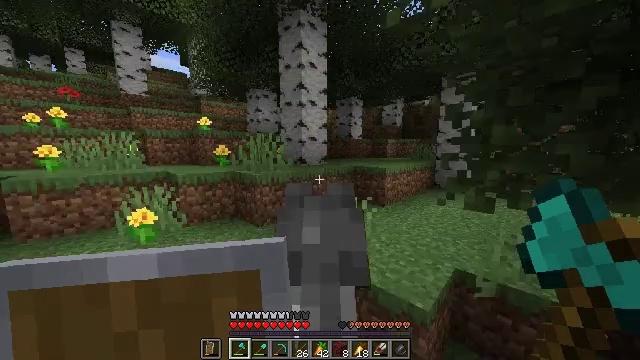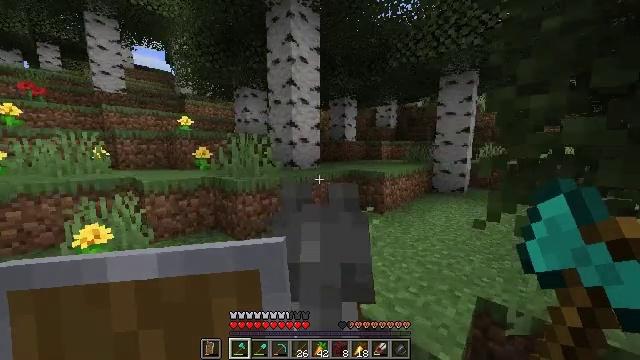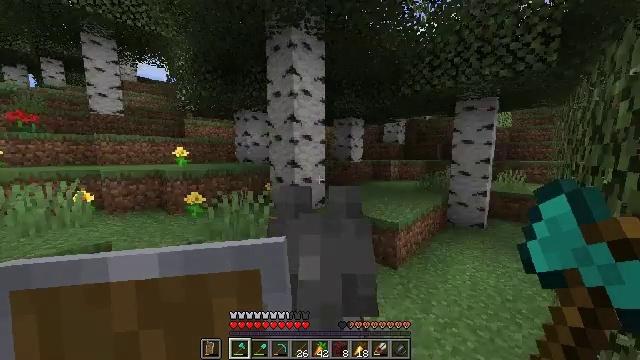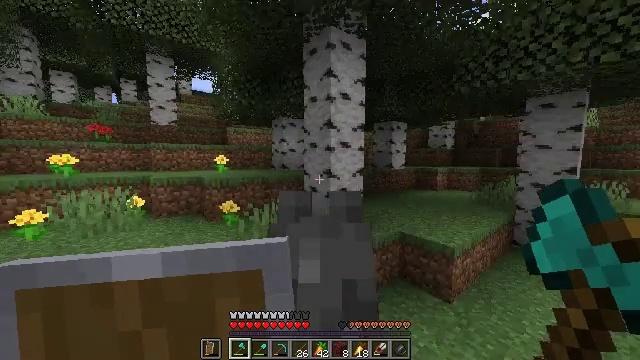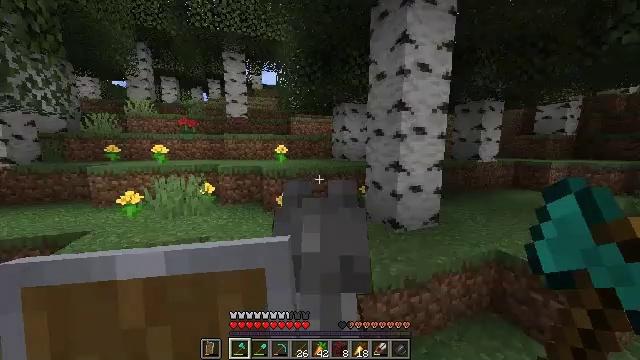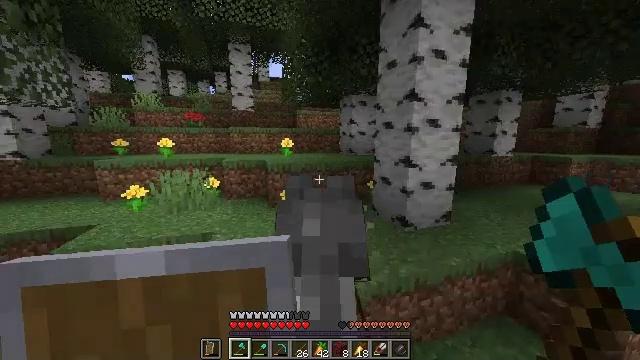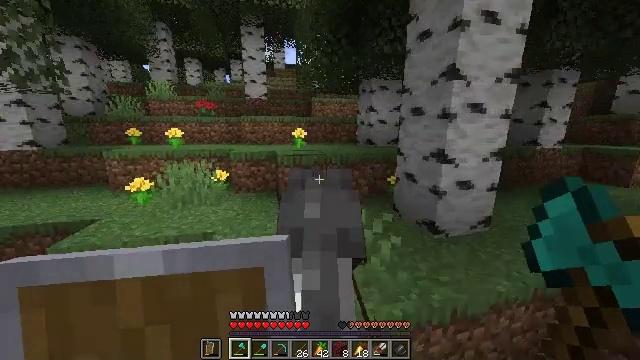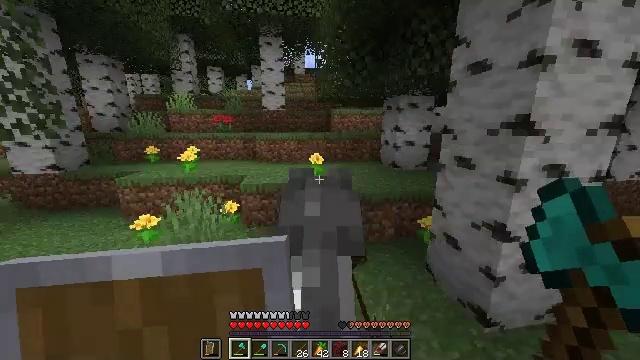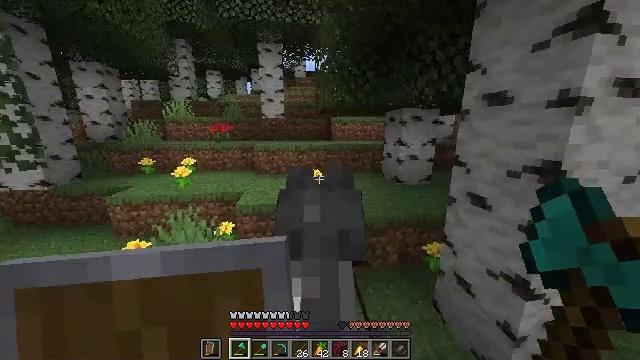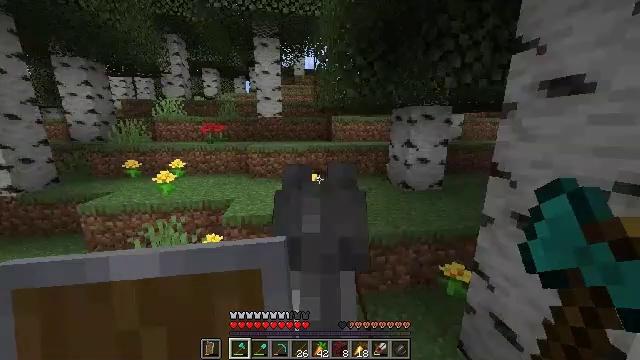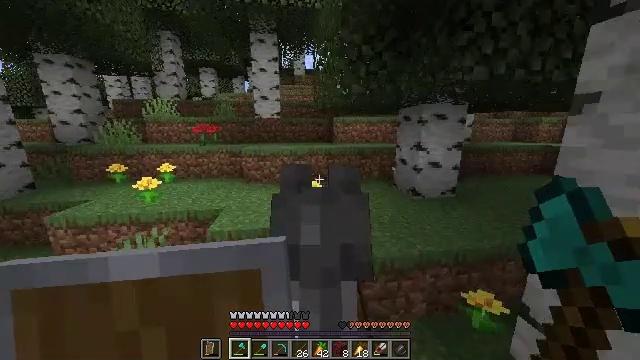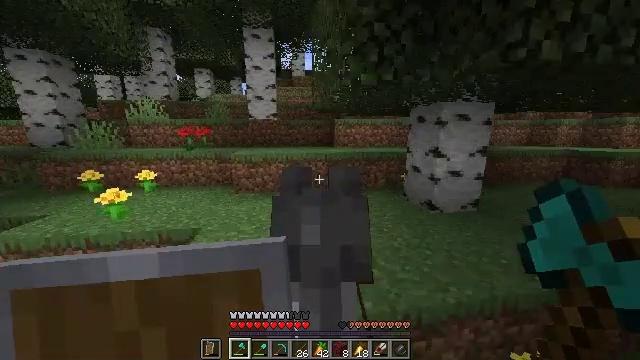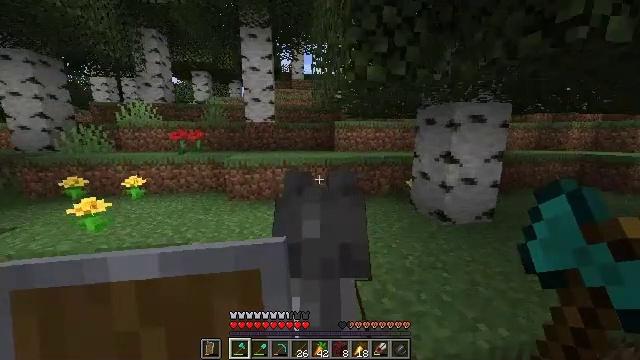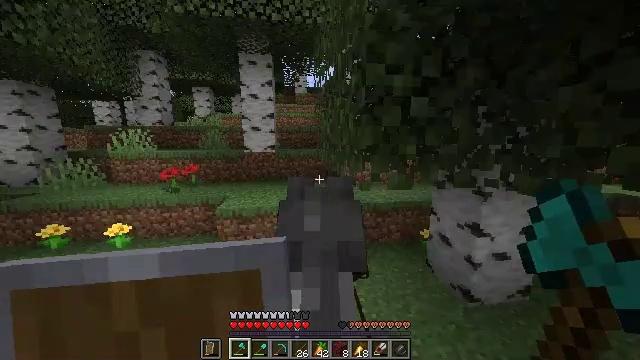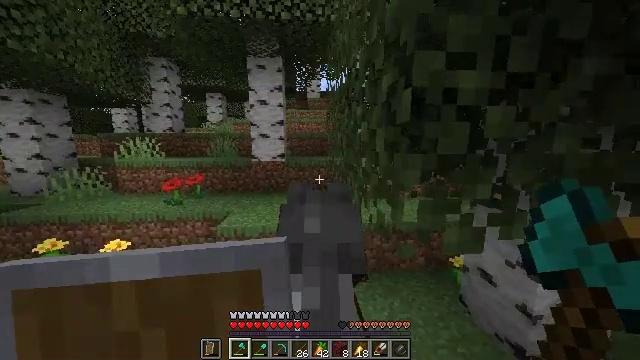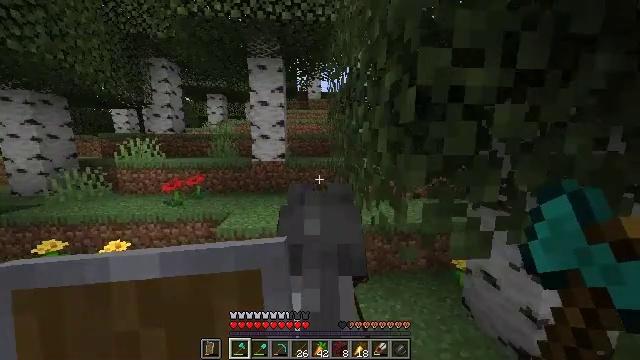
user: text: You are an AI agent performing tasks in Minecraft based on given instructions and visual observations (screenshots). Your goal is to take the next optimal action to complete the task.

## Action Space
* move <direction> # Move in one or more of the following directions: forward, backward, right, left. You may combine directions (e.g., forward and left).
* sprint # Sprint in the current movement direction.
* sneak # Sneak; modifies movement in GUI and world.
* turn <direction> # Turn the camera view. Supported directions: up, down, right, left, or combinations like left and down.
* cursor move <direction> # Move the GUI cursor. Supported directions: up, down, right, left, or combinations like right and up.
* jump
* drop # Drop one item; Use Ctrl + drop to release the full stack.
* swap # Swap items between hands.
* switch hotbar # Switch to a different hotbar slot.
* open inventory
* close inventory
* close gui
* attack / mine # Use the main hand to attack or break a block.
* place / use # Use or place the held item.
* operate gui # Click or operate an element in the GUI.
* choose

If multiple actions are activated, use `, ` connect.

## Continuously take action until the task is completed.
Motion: motion action
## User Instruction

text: Collect sand to make glass.
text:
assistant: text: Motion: move forward, turn right
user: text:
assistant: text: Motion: move forward, turn left
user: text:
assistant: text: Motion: move forward, turn left and up
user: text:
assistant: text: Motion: move forward, turn left and down
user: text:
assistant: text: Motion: move forward, turn left and down
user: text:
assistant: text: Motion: move forward, turn left and down
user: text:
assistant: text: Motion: move forward
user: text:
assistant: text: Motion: move forward
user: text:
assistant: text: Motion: move forward
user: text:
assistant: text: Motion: move forward
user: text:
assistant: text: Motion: move forward
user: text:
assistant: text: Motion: move forward
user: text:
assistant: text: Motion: move forward, turn left and up
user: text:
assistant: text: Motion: move forward, turn left and up
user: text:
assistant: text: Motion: move forward
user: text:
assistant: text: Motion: move forward
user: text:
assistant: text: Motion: move forward
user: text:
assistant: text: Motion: move forward, turn right and up
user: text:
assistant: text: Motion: move forward, turn right and up
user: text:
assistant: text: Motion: move forward
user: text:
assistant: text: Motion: move forward
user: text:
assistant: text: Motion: move forward
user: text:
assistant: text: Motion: move forward
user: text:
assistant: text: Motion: move forward
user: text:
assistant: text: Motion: move forward
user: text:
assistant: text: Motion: move forward
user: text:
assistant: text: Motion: move forward
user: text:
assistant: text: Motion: move forward, turn left
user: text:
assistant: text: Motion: move forward, turn left
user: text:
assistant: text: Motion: move forward, turn left and down